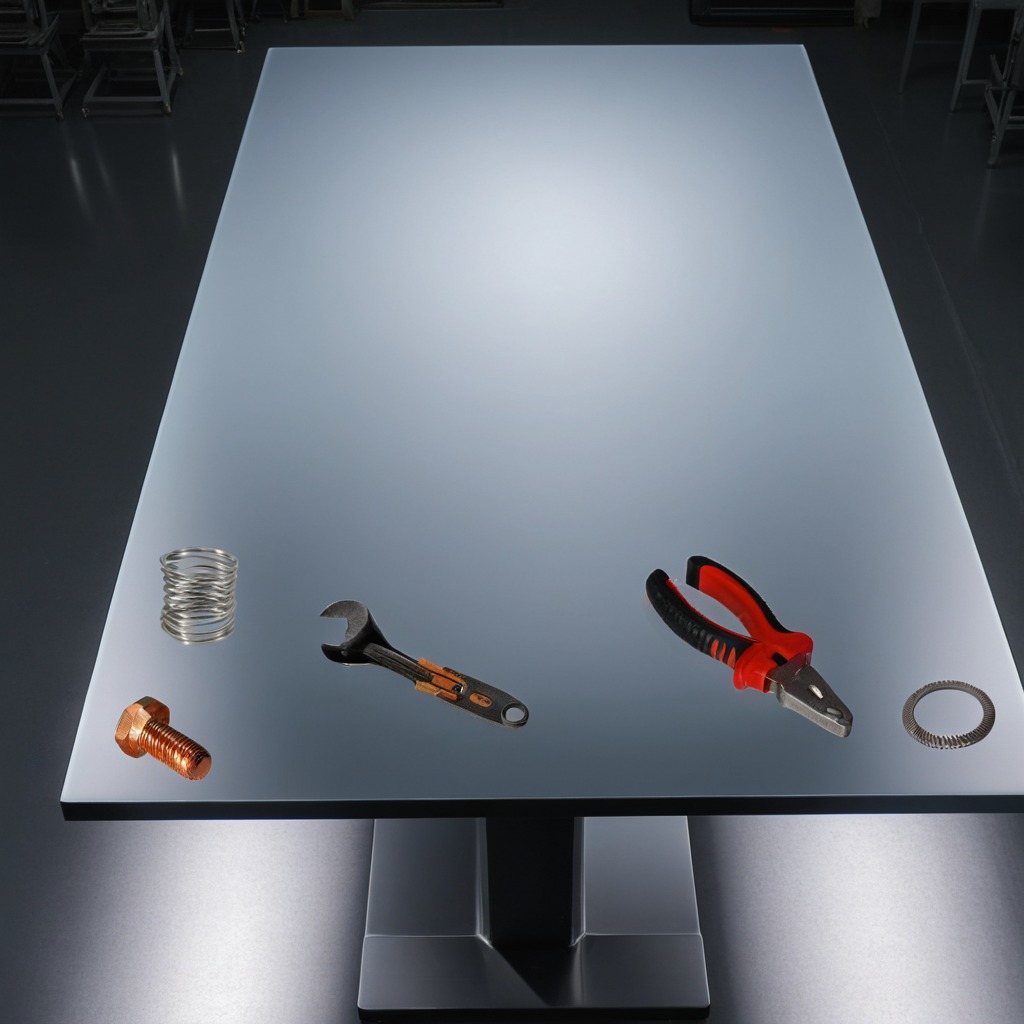
A flat metal washer, a metal machine screw, pliers, a coiled metal spring, and a wrench are lying on the tabletop.